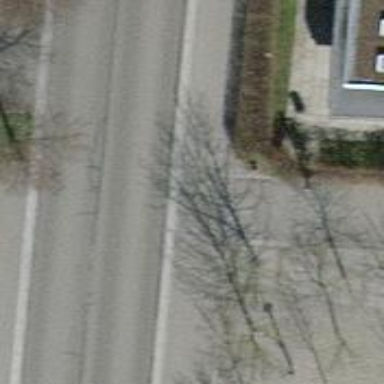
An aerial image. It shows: Unmarked crossing with traffic calming table on the road.